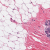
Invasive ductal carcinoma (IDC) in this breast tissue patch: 0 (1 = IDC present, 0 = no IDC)